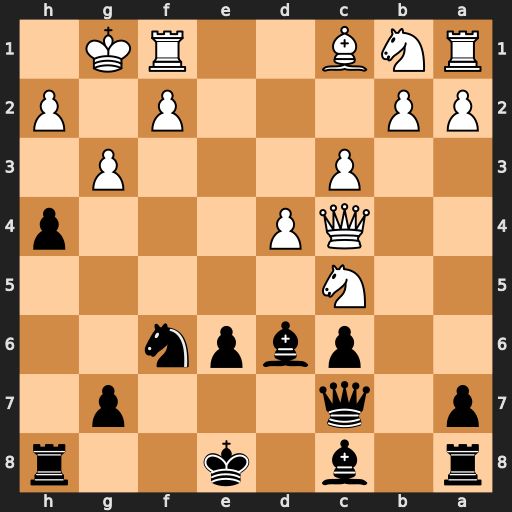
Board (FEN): r1b1k2r/p1q3p1/2pbpn2/2N5/2QP3p/2P3P1/PP3P1P/RNB2RK1
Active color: b
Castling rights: kq
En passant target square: -
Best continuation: hxg3 fxg3 Bxg3 Qd3 Bxh2+